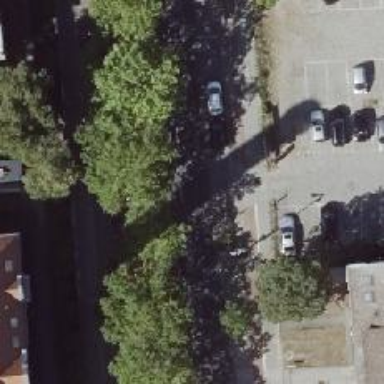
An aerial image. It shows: Secondary road with asphalt surface. There are sidewalks on both sides and cycle track. Parking is available on the right side of the street.